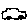
Label: car